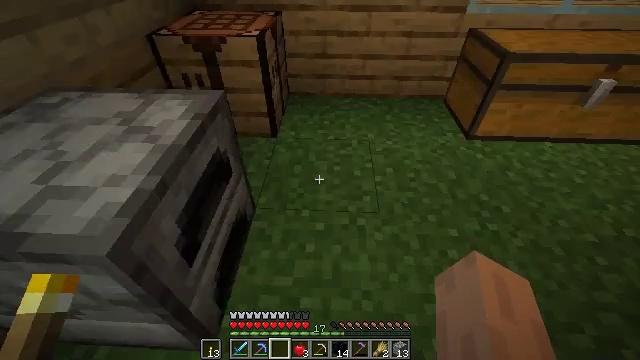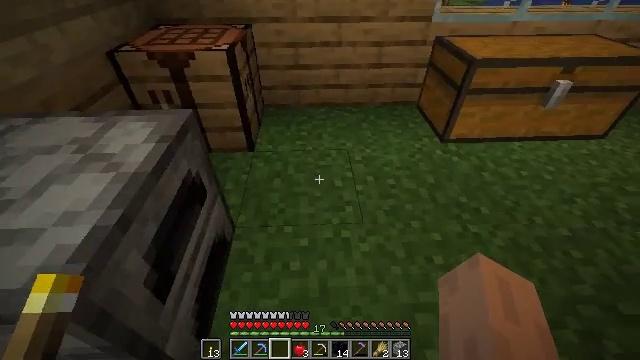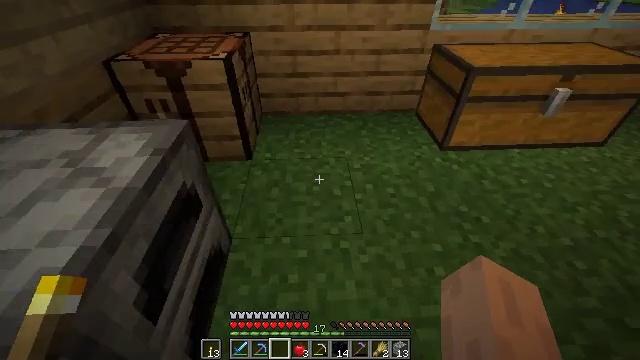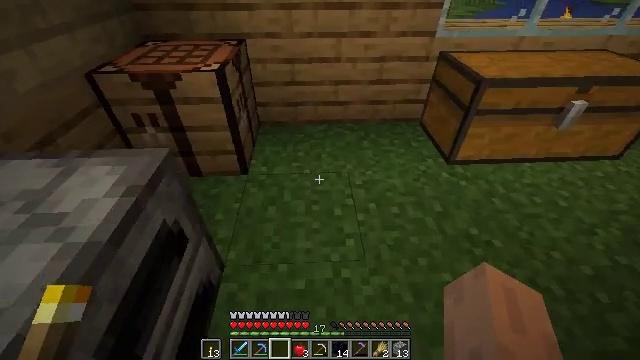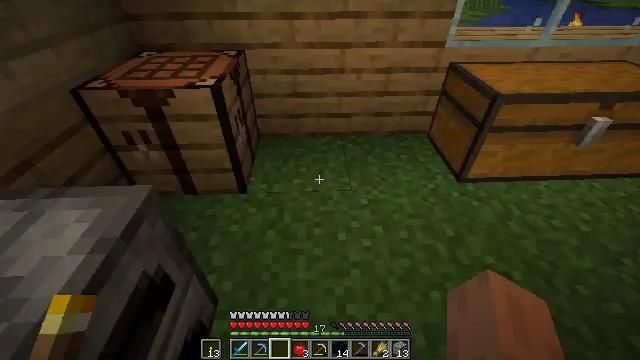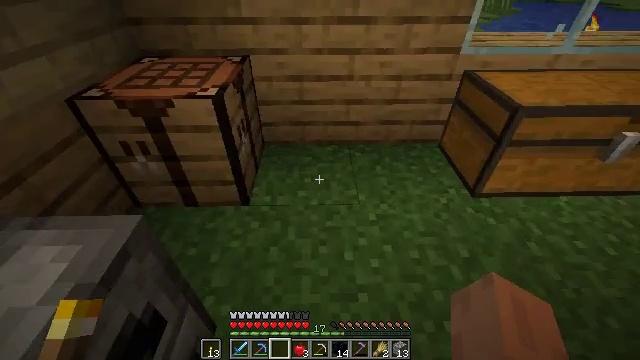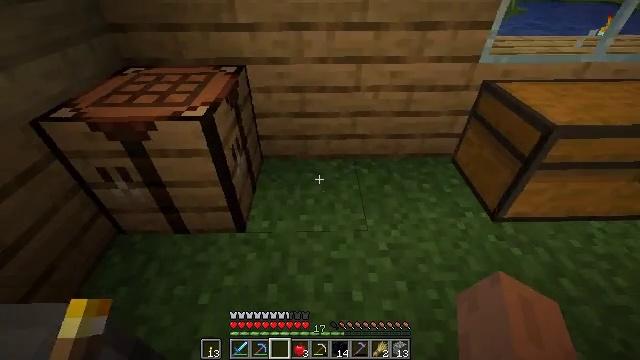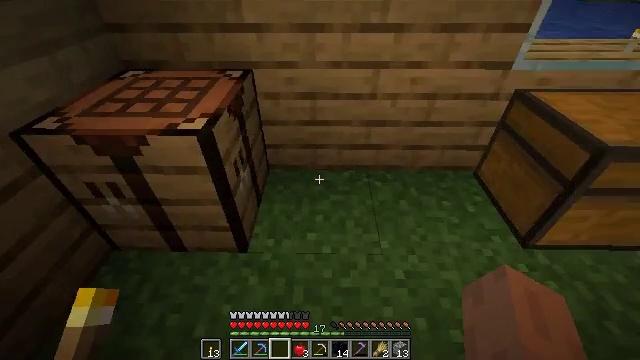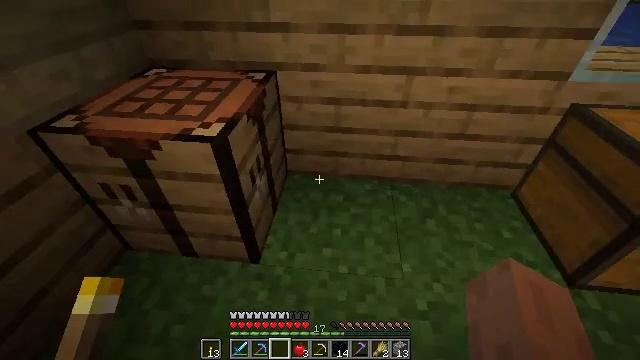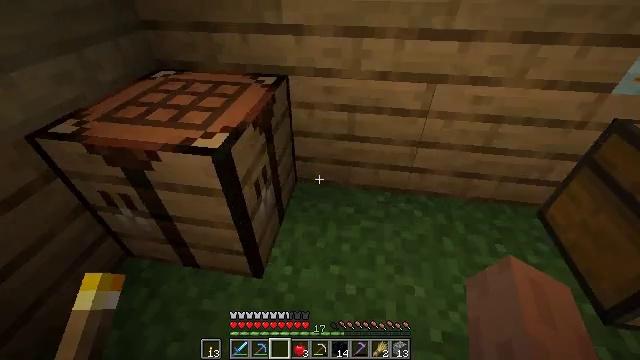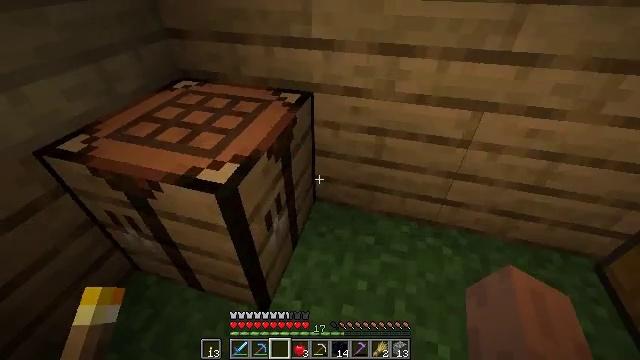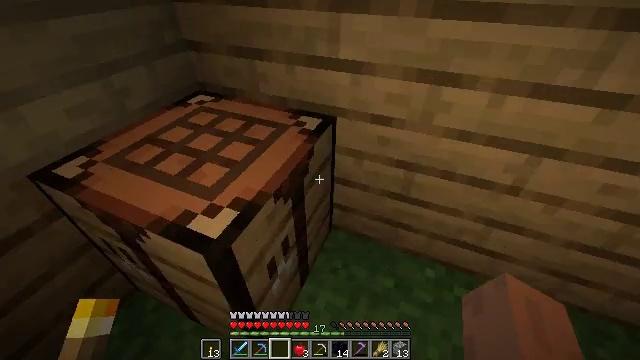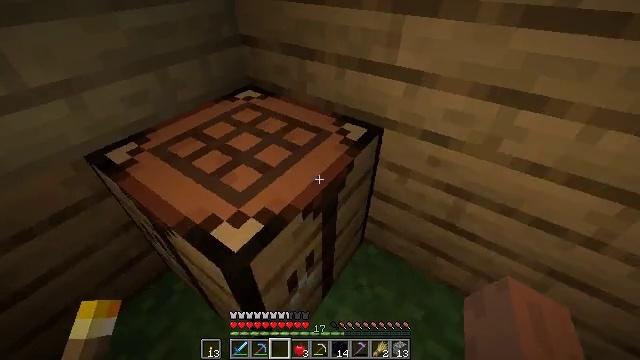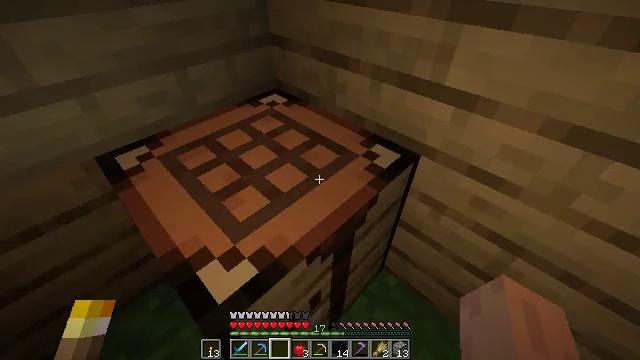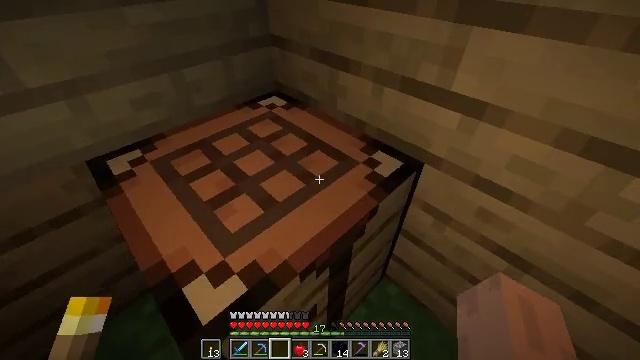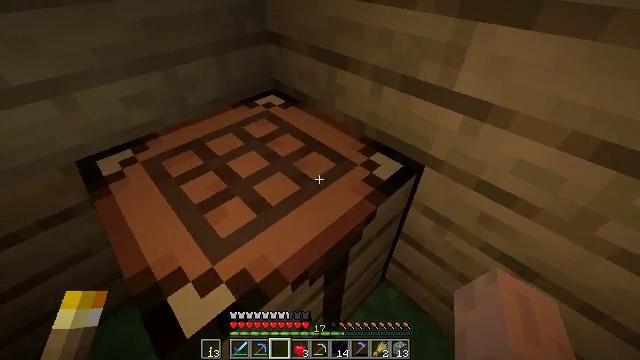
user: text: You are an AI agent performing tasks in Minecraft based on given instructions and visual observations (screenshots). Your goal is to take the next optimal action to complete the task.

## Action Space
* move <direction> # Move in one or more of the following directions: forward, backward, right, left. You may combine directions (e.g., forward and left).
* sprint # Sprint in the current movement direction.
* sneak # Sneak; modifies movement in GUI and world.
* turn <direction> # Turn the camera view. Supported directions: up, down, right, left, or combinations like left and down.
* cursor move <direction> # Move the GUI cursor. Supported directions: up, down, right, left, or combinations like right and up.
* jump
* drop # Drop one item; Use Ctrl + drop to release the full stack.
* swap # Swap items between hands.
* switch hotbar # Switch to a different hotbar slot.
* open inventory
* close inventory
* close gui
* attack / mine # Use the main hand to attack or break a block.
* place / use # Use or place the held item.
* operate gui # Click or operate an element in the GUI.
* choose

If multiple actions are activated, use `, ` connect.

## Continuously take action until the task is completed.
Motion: motion action
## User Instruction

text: Combine flint and an iron ingot to craft flint and steel.
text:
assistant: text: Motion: move forward, turn right and up
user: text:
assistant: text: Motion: move forward, turn up
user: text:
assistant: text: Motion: move forward
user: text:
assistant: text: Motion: move forward
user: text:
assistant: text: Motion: move forward, turn left
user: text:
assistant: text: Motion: move forward
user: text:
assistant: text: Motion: move forward, turn left
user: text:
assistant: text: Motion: move forward, turn left
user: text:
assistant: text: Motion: move forward, turn left
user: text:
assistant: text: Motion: move forward, turn left
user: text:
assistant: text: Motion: move forward, turn left
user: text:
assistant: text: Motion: move forward, turn left and down
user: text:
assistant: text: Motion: turn left and down
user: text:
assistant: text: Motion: turn left
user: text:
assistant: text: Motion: use / place
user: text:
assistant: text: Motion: turn down, use / place
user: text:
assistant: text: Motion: use / place
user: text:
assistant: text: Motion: use / place
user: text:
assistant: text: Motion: no_op
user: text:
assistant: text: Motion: open gui
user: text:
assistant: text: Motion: no_op
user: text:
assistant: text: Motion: no_op
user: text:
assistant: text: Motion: cursor move down
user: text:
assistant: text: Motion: cursor move down
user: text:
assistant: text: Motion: cursor move down
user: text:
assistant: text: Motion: no_op
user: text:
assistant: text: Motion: cursor move down
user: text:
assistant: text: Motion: no_op
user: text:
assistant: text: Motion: cursor move right
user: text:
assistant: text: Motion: cursor move right